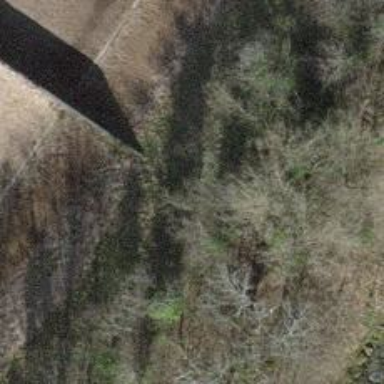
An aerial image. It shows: Wall is shown in the image.